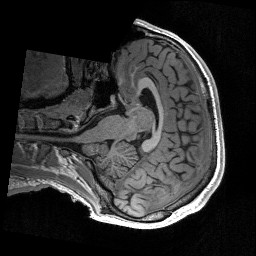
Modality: T1w
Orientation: axial
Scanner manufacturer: siemens
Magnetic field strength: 3 T
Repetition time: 2.53 s
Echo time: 0.00267 s